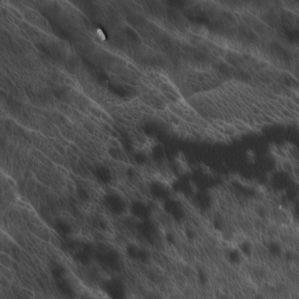
Label: non_frost